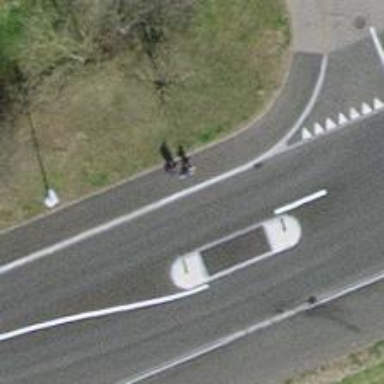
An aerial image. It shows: Unmarked crossing with pedestrian island.